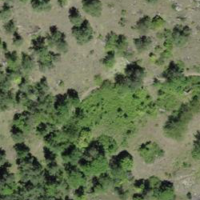
EUNIS habitat code: 24
Species observed at this site:
Anthocharis cardamines
Prunus spinosa